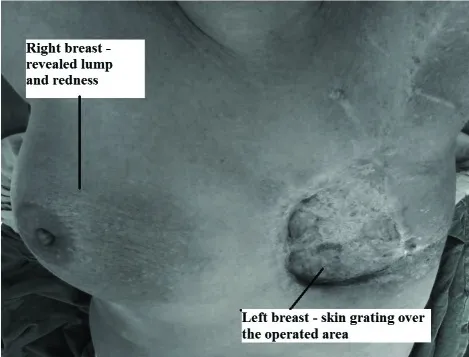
Gross picture showing operated site on left breast and redness over the right breast region.
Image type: medical_photograph (other_medical_photograph)